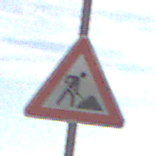
Verkehrszeichen: Arbeitsstelle
Umgebung: Outdoor, Suburban
Tageszeit: MorningAfternoon
Wetter: PartlyCloudy
Licht: Natural
Jahreszeit: NotSpecified
Kontrast: HighContrast